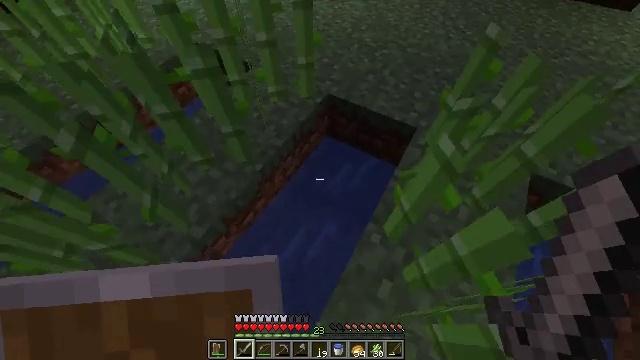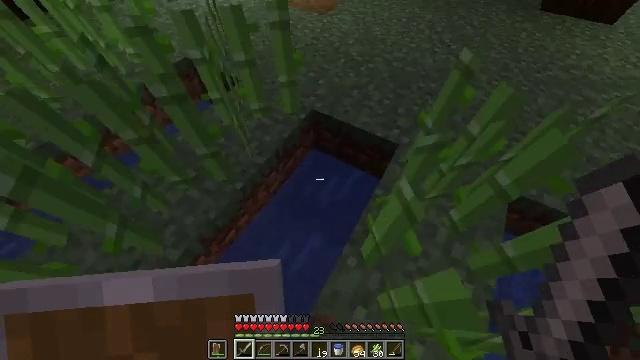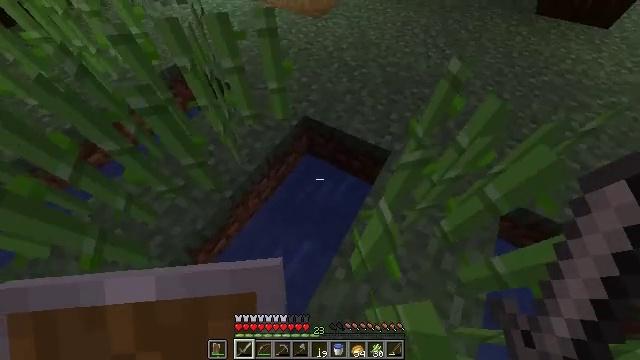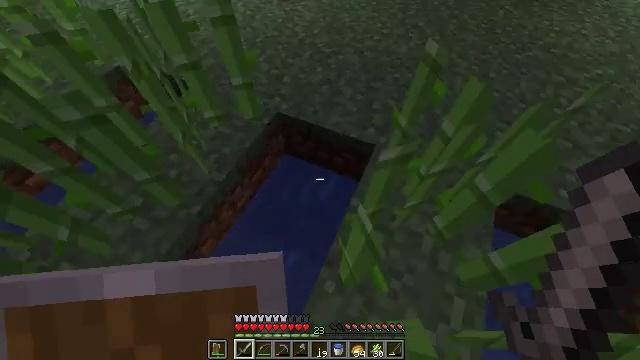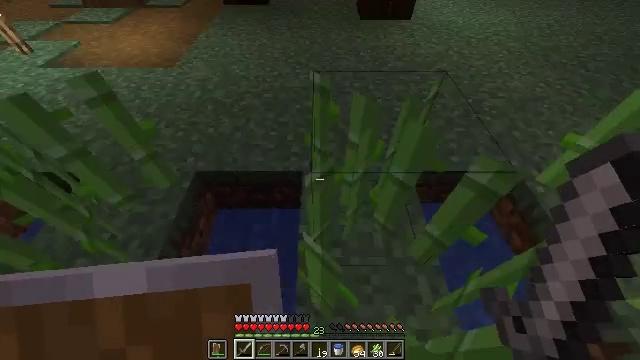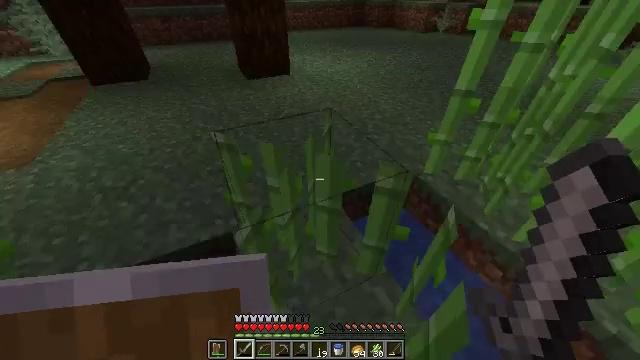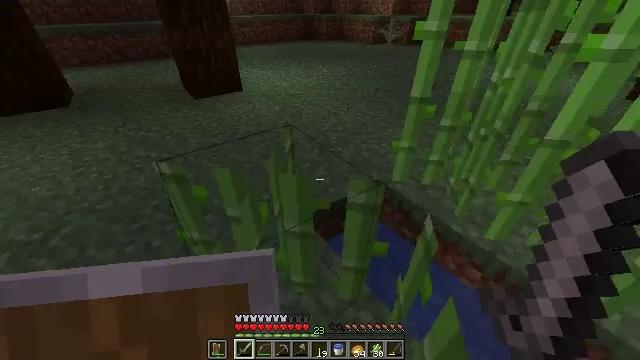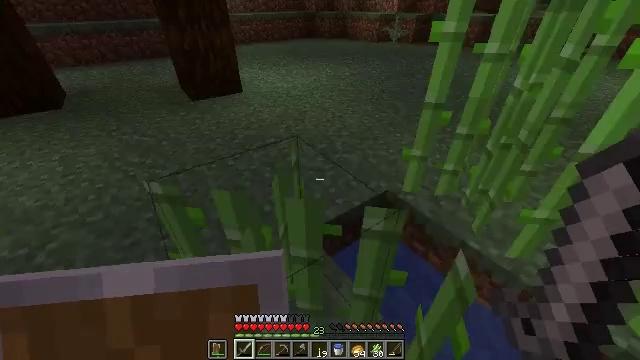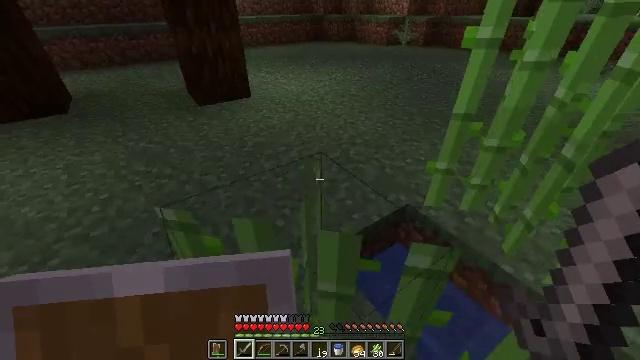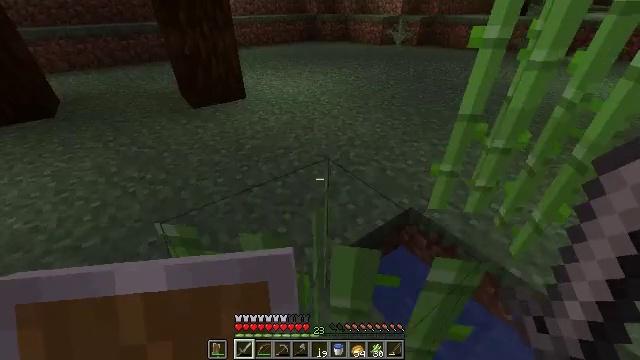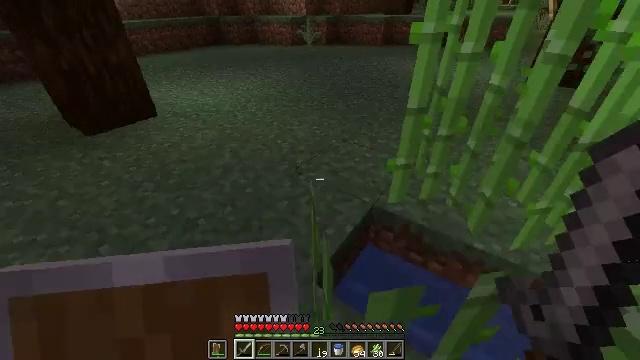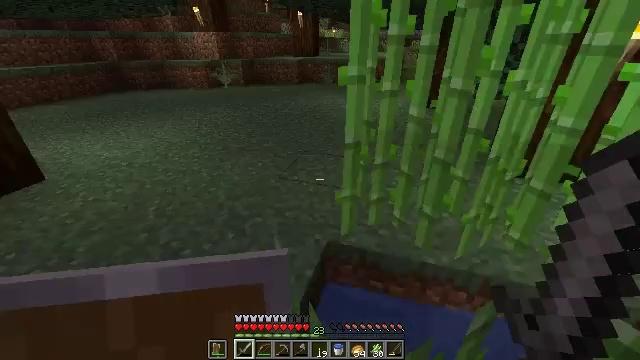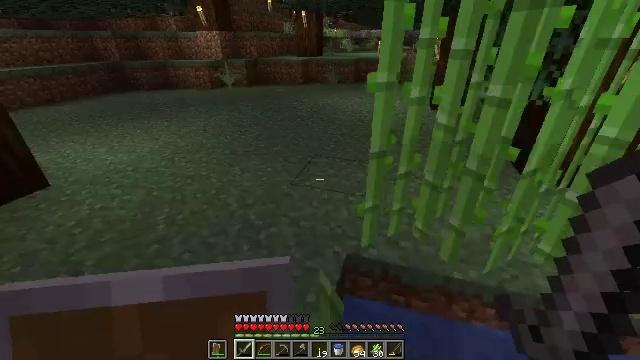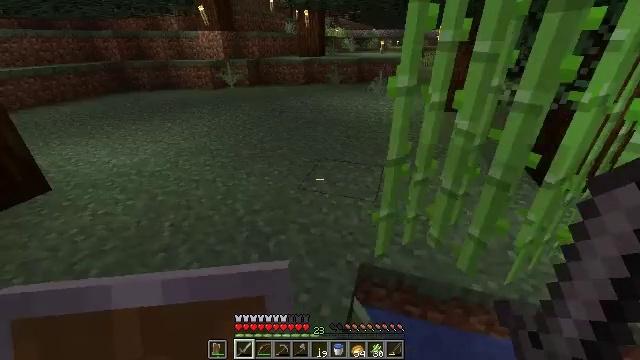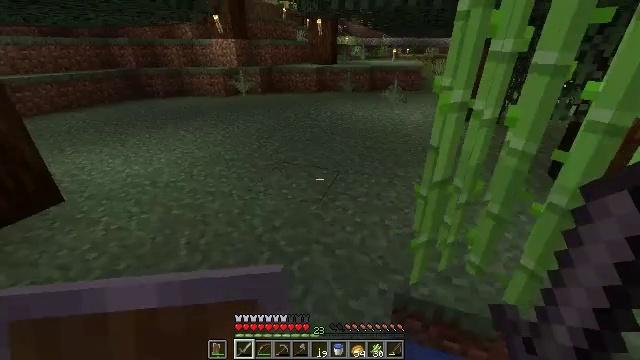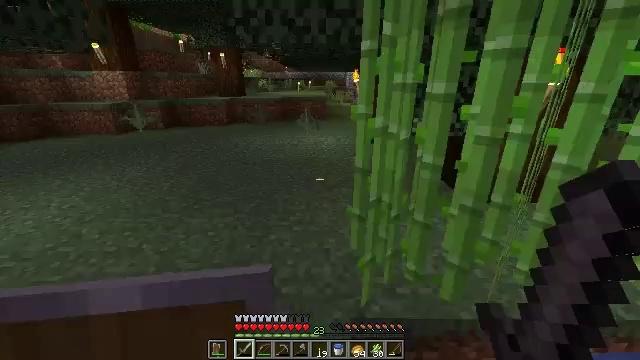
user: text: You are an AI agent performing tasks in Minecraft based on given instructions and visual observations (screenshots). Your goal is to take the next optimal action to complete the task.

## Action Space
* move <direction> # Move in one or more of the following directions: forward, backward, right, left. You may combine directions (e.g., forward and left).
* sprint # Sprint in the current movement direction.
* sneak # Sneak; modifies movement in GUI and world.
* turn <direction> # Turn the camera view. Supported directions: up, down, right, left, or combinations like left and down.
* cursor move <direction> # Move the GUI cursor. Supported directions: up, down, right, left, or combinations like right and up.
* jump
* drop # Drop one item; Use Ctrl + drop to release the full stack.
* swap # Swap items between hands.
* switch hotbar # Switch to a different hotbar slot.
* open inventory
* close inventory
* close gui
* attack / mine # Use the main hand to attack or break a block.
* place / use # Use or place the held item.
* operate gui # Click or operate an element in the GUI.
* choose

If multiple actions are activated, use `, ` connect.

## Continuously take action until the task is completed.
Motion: motion action
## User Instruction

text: Mine the sugar cane near rivers.
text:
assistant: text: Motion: no_op
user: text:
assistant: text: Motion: no_op
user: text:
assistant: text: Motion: turn right
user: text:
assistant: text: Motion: turn right and up
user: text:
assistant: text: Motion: turn right and up
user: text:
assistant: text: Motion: move forward, turn right and up
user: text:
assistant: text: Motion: move forward and move left
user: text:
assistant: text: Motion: move forward and move left, turn left
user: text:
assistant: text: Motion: move forward and move left, turn right
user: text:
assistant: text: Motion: move forward and move left, turn right
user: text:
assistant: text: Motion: move forward and move left, turn right and up
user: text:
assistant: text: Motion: move forward and move left
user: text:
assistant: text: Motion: move forward and move left
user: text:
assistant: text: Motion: move forward and move left, turn left and up
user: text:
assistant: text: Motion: move left, turn right and up
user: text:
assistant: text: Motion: move left, turn right and up
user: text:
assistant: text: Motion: move left, turn right and up
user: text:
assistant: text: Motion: move left, turn right and up
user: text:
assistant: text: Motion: move left, turn right and up
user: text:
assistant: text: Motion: move left
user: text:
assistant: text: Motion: move left, turn right and down
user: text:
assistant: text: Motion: move left, turn right and down
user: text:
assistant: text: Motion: move left, turn right and down
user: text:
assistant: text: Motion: move back and move left
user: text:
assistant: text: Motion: move back and move left
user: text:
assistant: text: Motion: move back and move left, turn right
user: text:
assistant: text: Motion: move left, attack / mine
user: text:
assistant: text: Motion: move forward, turn right, attack / mine
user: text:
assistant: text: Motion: move forward, turn right, attack / mine
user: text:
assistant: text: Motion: move forward, turn up, attack / mine